Question: I have two text files in my path, any idea why only one text file inserts into my database?

> After running the application it stops and return an
'System.NullReferenceException' Additional information: Object reference not set to an instance of an
object.
This is the code.
'''
try
{
var files = from file in Directory.EnumerateFiles(@"C:\Users\K\Desktop\New folder", "*.txt", SearchOption.AllDirectories)
from line in File.ReadLines(file)
select new
{
File = file,
Line = line
};
foreach (var f in files)
{
Console.WriteLine("{0}\t{1}", f.File, f.Line);
using (StreamReader sr = new StreamReader(f.File))
{
foreach (string line in File.ReadAllLines(f.File).SkipWhile(x => !x.Contains("[Start]")))
{
string readLine;
do
{
readLine = sr.ReadLine();
string[] readLineSplit = readLine.Split('|');
if(readLineSplit.Length > 1)
{
using (MySqlConnection con = new MySqlConnection(@"server=localhost;database=test;uid=root;pwd=pw;"))
{
con.Open();
MySqlCommand cmd = new MySqlCommand("INSERT INTO Products(Product_Name, Product_Price, QTY) VALUES (@Product_Name, @Product_Price, @QTY)", con);
cmd.Parameters.AddWithValue("@Product_Name", readLineSplit[0].ToString());
cmd.Parameters.AddWithValue("@Product_Price", readLineSplit[1].ToString());
cmd.Parameters.AddWithValue("@QTY", readLineSplit[2]);
cmd.ExecuteNonQuery();
}
}
} while (!sr.EndOfStream);
}
'''
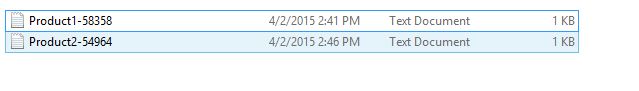
Answer: should be something like this: not testest 'cause no mysql here and to less time:
'''
var files = Directory.EnumerateFiles(@"C:\Users\K\Desktop\New folder", "*.txt", SearchOption.AllDirectories);
using (MySqlConnection con = new MySqlConnection(@"server=localhost;database=test;uid=root;pwd=pw;"))
{
con.Open(); // new Position of con.Open()
foreach (var f in files)
{
Console.WriteLine(f);
string[] Lines = File.ReadAllLines(f);
bool processRecord = false;
foreach (string line in Lines)
{
if (!processRecord)
{
if (Lines.Contains("[Start]"))
{
processRecord = true;
continue;
}
}
if (Lines.Contains("[End]"))
{
processRecord = false;
continue;
}
if (processRecord)
{
string[] readLineSplit = line.Split('|');
if (readLineSplit.Length > 1)
{
MySqlCommand cmd = new MySqlCommand("INSERT INTO Products(Product_Name, Product_Price, QTY) VALUES (@Product_Name, @Product_Price, @QTY)", con);
cmd.Parameters.AddWithValue("@Product_Name", readLineSplit[0]);
cmd.Parameters.AddWithValue("@Product_Price", readLineSplit[1]);
cmd.Parameters.AddWithValue("@QTY", readLineSplit[2]);
cmd.ExecuteNonQuery();
}
}
}
}
}
'''
Sorry, made a mistake ... now complete.
NOW complete!
[End] condition added.
Moved con.Open() to be called just once.
Changed small typo and removed the faulty File Enumeration